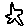
Label: star